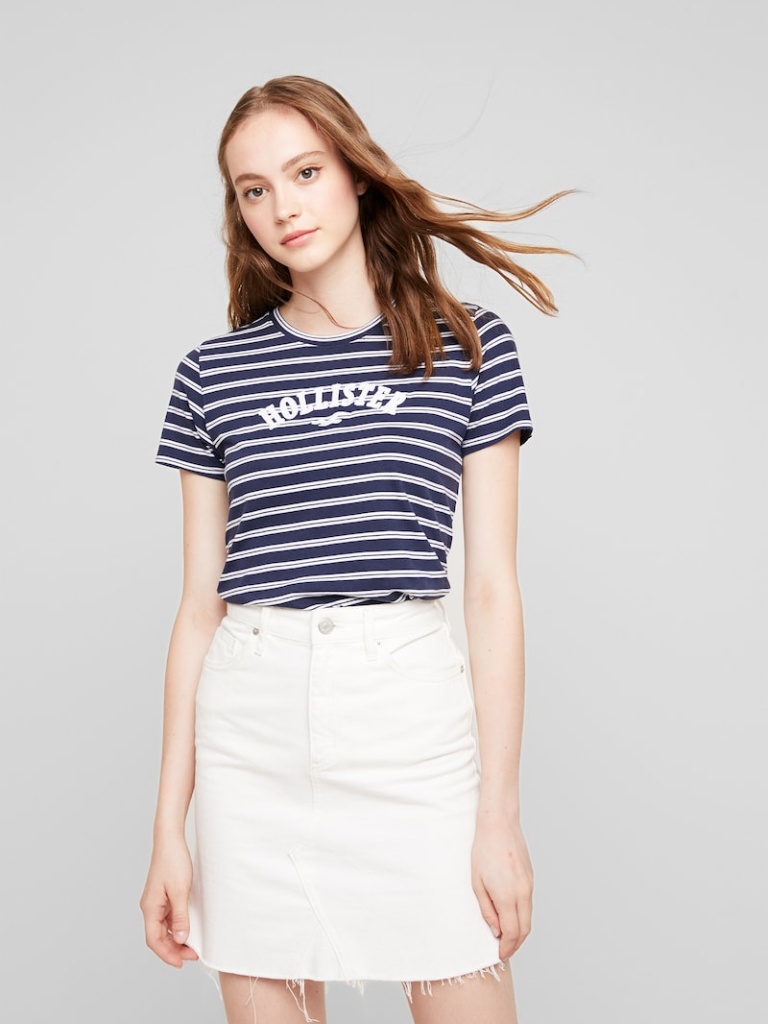
cotton tight short sleeve hip length Fully Tucked in crew t-shirt